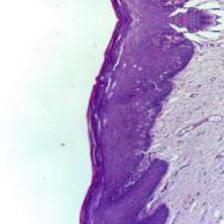
Diagnosis: Normal